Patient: sex M, age 35
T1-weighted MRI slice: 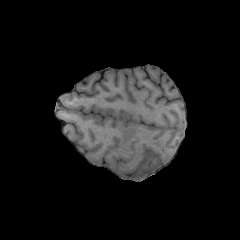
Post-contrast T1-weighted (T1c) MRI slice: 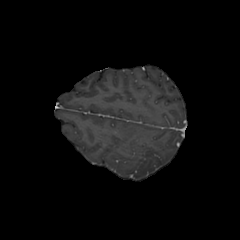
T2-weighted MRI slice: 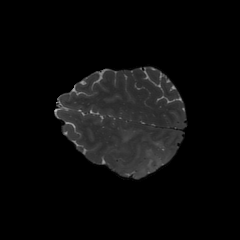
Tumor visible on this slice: yes
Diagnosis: Astrocytoma, IDH-wildtype
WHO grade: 2